Question: I upgraded my Cordova onto the latest v3.6.4 using below command:
'''
npm update -g cordova
'''
Then created a new project and when trying to add it shows below message. However it adds other platforms like Blackberry10.
'''
npm http GET https://registry.npmjs.org/cordova-android/3.6.4
npm http 404 https://registry.npmjs.org/cordova-android/3.6.4
Unable to fetch platform android: Error: version not found: 3.6.4 : cordova-android/3.6.4
'''

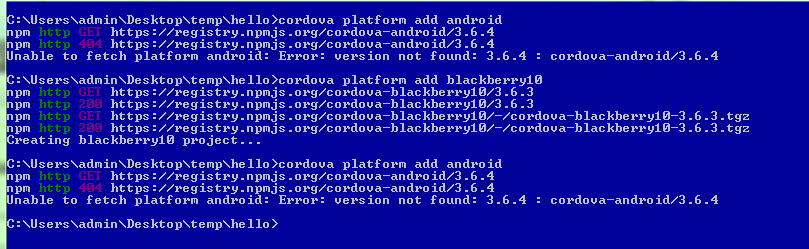
Answer: use
'npm update -g cordova@latest'
this installs the correct release versions, 3.6.3, not the 3.7.0 rc which produces this error